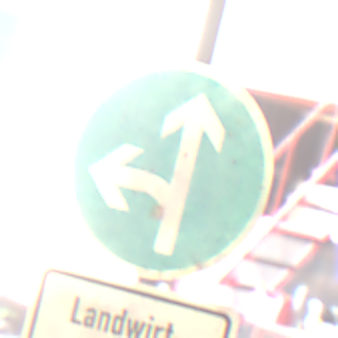
Verkehrszeichen: VorgeschriebeneFahrtrichtungGeradeausOderLinks
Zusatzzeichen unten: BesondereFahrzeugeUndTransportgueter6
Umgebung: Indoor, Urban
Tageszeit: Midday
Wetter: NotSpecified
Licht: Natural
Jahreszeit: NotSpecified
Kontrast: MediumContrast